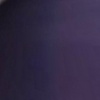
Label: space